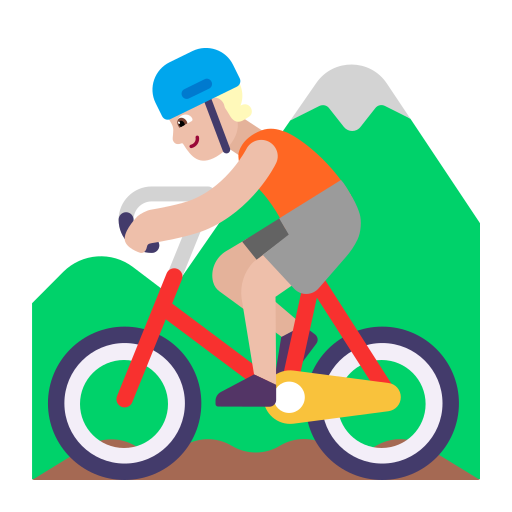
person mountain biking flat  light